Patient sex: M
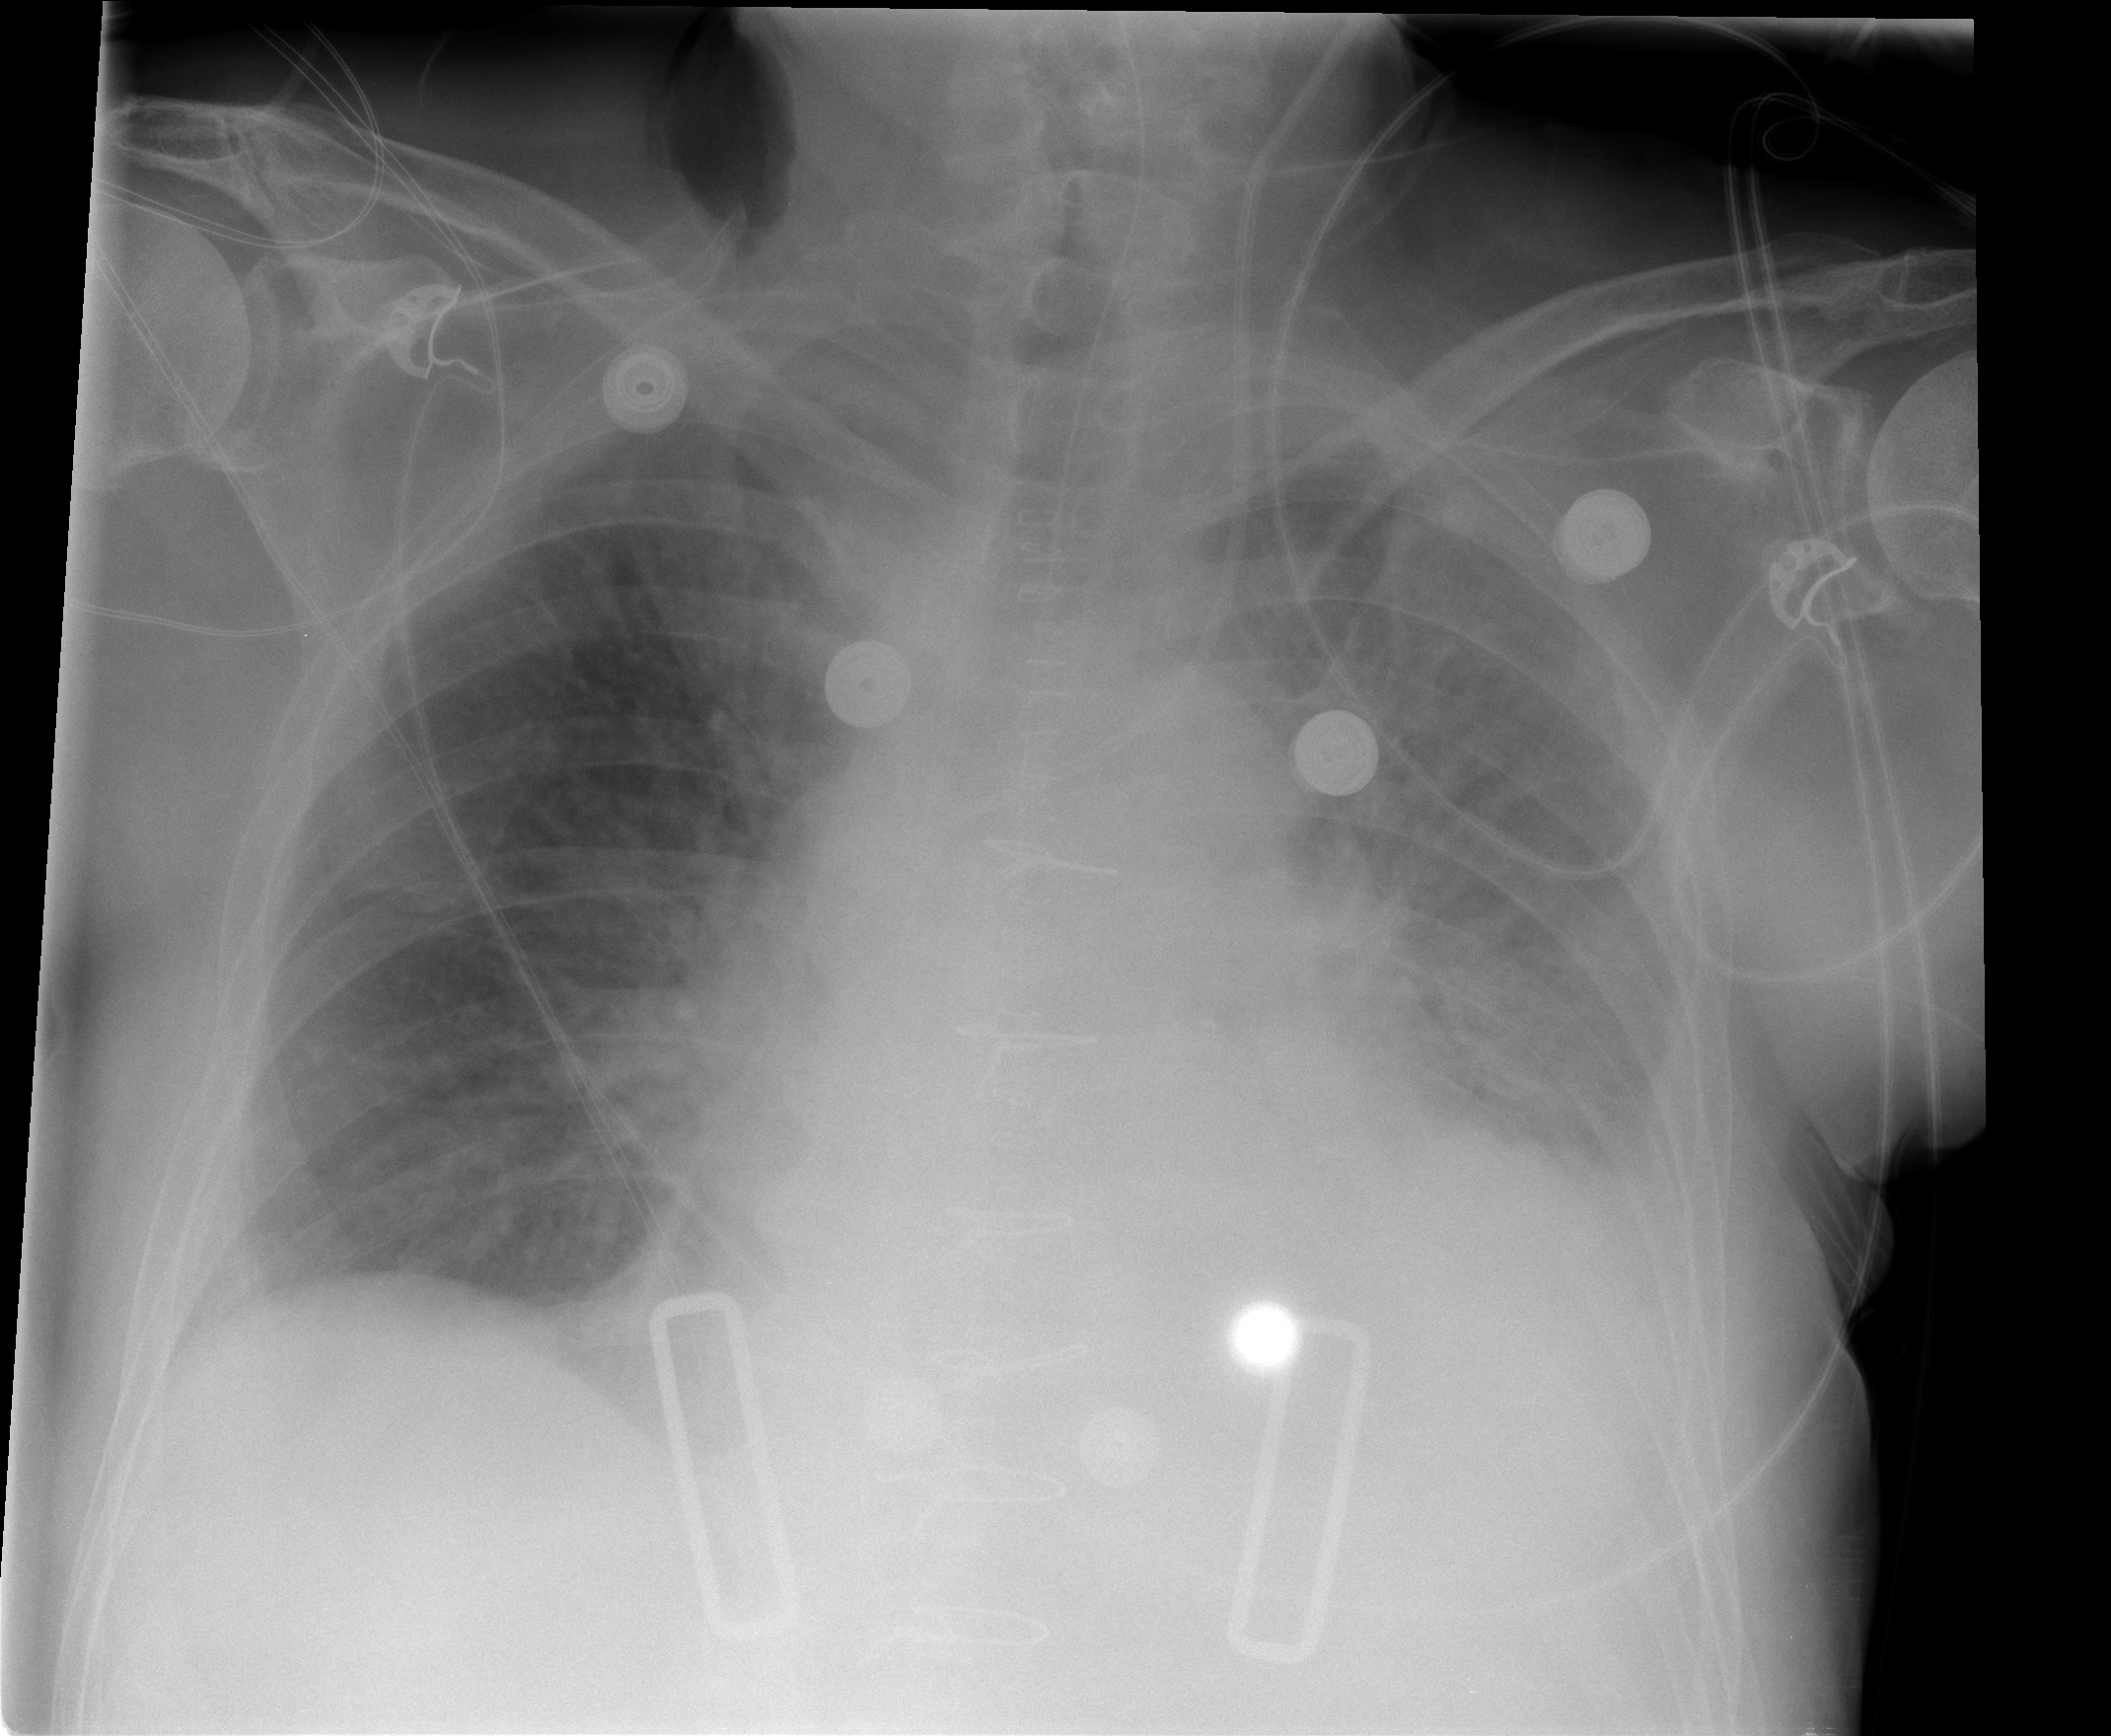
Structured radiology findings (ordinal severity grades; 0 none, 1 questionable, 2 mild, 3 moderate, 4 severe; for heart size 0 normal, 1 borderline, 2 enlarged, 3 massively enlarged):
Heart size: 0
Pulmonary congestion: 2
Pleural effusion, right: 0
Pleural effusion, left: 3
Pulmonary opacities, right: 0
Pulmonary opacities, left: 0
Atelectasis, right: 0
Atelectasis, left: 3